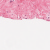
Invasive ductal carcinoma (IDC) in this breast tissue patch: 0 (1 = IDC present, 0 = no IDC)